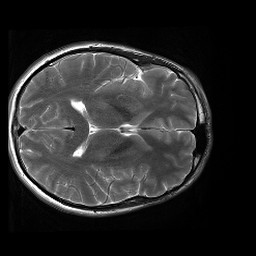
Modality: T2w
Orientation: axial
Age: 27
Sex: male
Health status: healthy
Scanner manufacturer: siemens
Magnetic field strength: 3 T
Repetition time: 4.01 s
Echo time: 0.116 s